Field crop: maize
Growth stage: 2
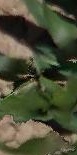
Species: maize